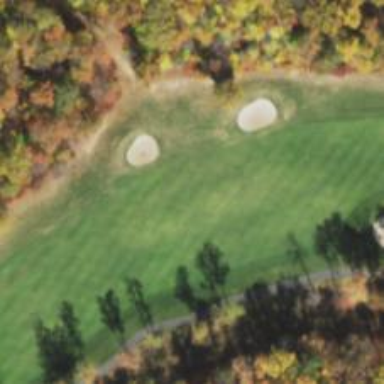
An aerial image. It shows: View of golf hole.